Platform: macOS
Application: Chrome
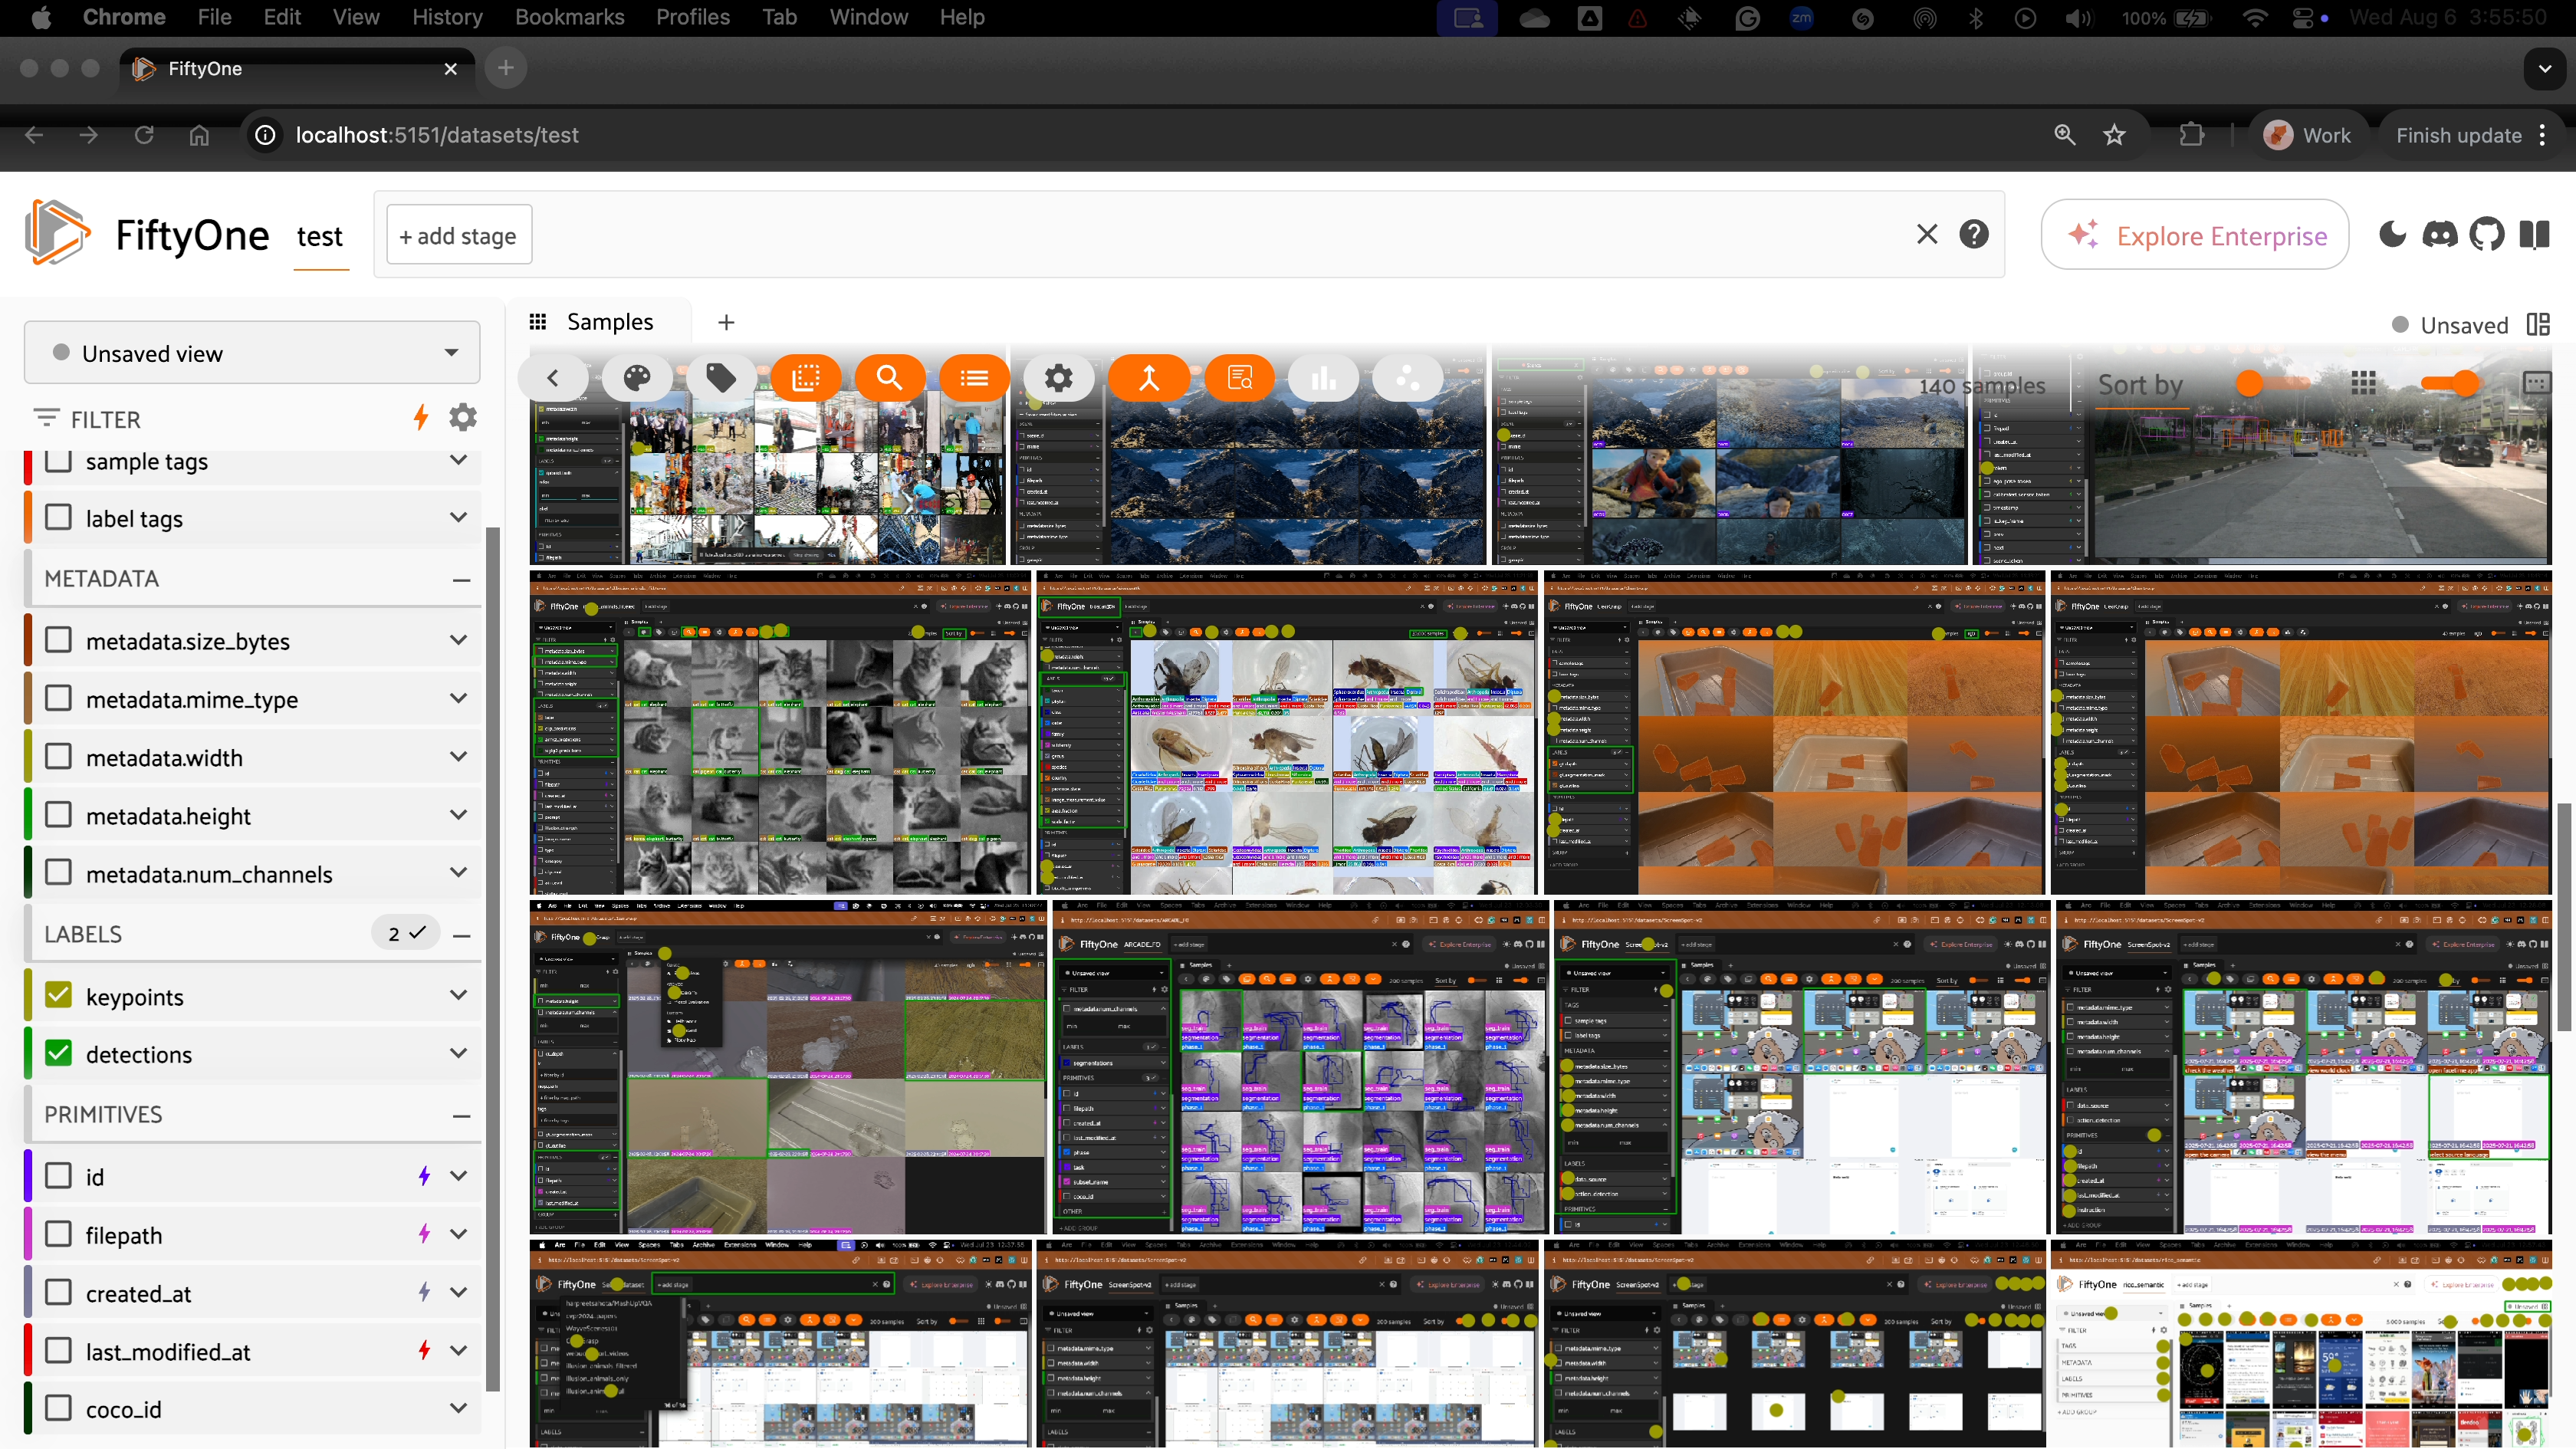
task_description: Open the embeddings panel
action_type: click
element_info: Icon
steps_since_start: 1